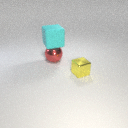
small yellow metal cube in front of large red metal sphere